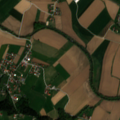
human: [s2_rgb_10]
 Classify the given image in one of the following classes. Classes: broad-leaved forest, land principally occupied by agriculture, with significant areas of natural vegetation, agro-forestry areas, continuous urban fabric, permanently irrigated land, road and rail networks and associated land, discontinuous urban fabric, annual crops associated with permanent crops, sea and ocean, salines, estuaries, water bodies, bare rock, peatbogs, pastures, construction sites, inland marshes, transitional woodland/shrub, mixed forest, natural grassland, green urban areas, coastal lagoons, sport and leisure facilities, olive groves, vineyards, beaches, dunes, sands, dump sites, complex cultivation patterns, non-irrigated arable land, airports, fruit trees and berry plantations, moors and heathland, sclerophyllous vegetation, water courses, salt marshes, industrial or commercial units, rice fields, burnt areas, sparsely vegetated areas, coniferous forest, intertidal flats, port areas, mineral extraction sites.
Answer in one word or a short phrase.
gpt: discontinuous urban fabric, non-irrigated arable land, complex cultivation patterns, coniferous forest